Question: Just created apk yesterday:)

it doesnt open on the whole screen! can you help by telling why? I tried on virtual one it fitted all screen...
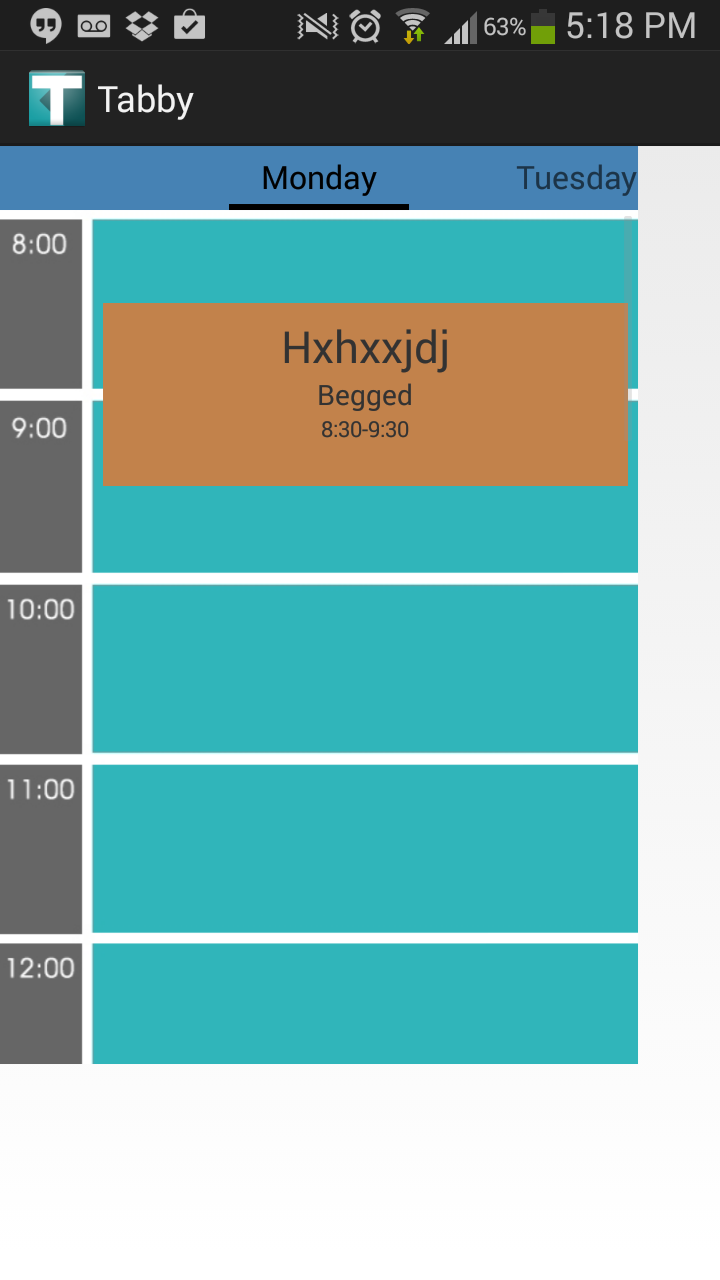
Answer: Put this one line before 'setContentView'
'''
requestWindowFeature(Window.FEATURE_NO_TITLE);
//setContentView(R.layout.main_activity);
'''
And if you want full screen then use below code:
'''
requestWindowFeature(Window.FEATURE_NO_TITLE);
getWindow().setFlags(WindowManager.LayoutParams.FLAG_FULLSCREEN, WindowManager.LayoutParams.FLAG_FULLSCREEN);
//setContentView(R.layout.main_activity);
'''
Yeah, This one also. Just put 'theme' on 'AndroidManifest.xml'
'''
<activity
android:name="MainActivity"
android:label="@string/app_name"
android:screenOrientation="portrait"
android:theme="@android:style/Theme.Black.NoTitleBar.Fullscreen"/>
'''